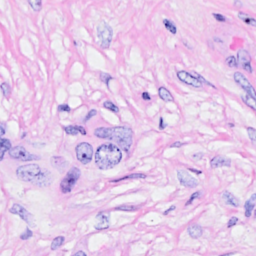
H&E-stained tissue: Breast